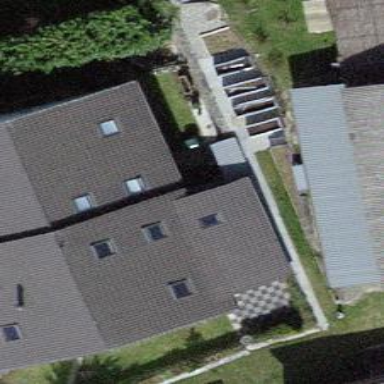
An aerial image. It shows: Semi-detached house.